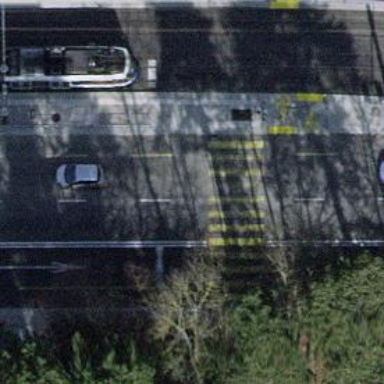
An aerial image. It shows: Secondary road with asphalt surface and designated cycle lane.